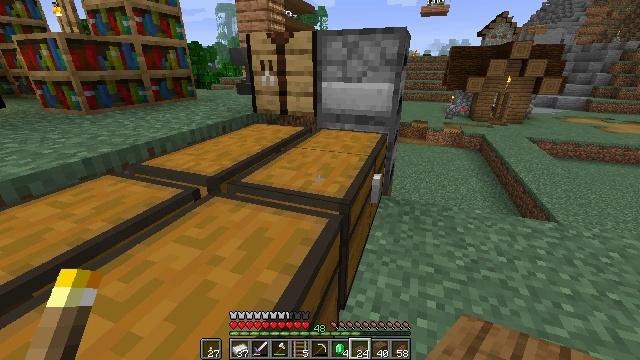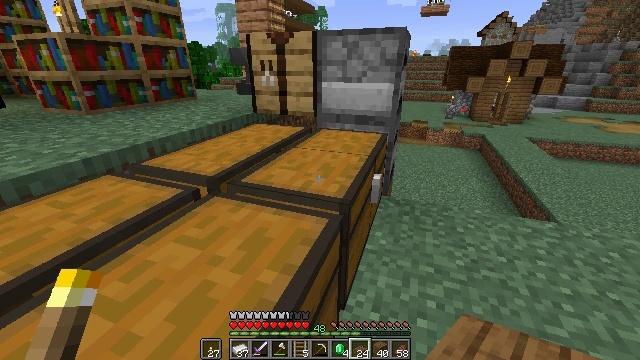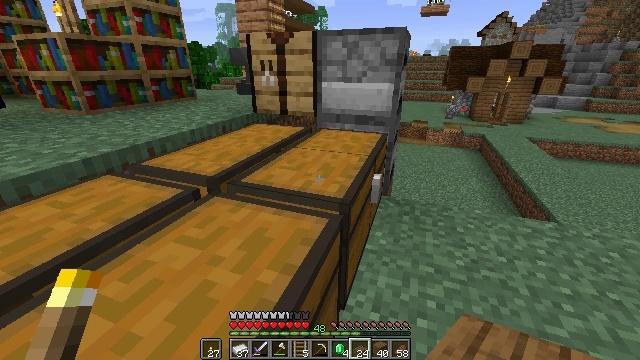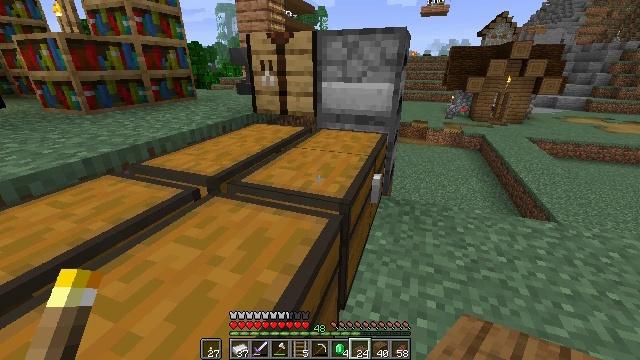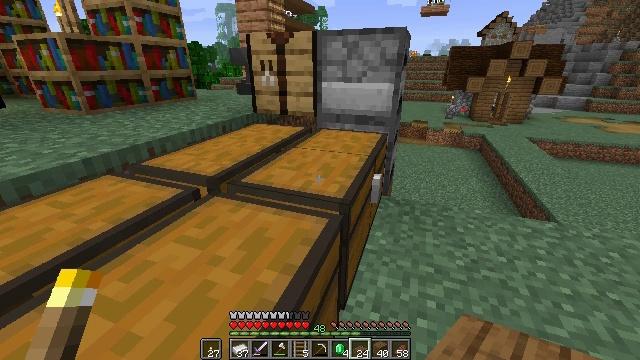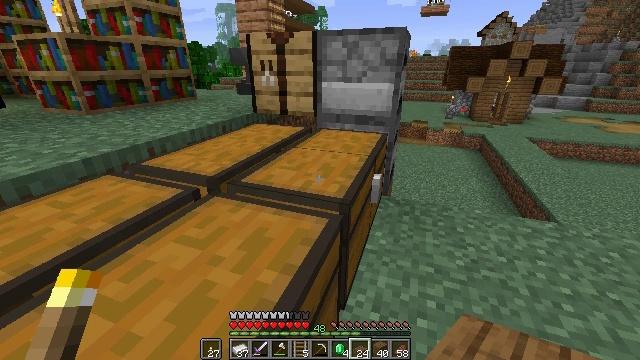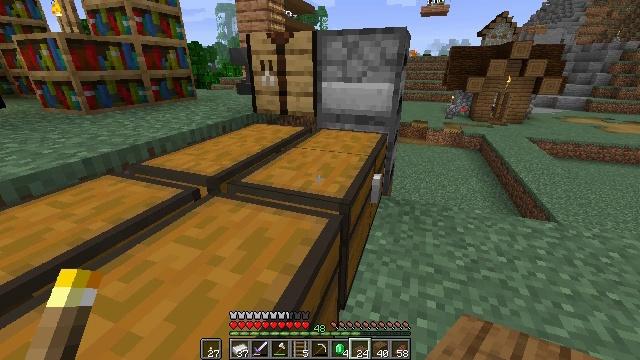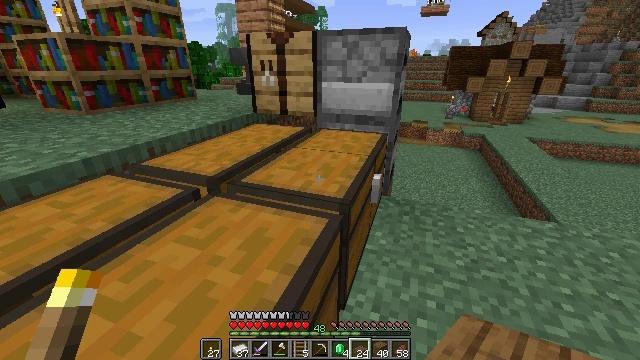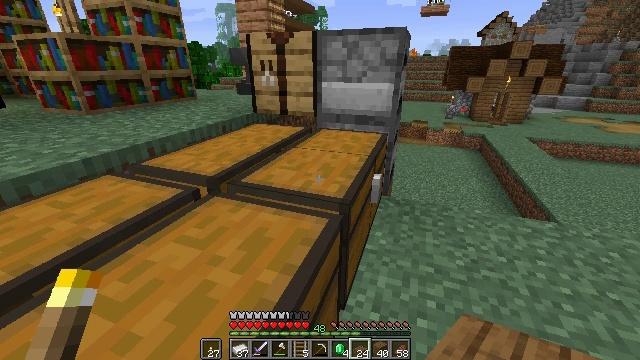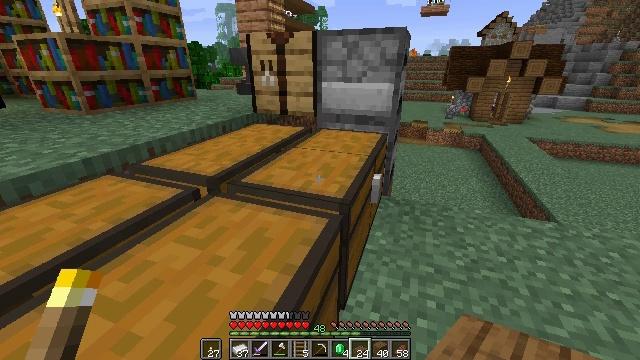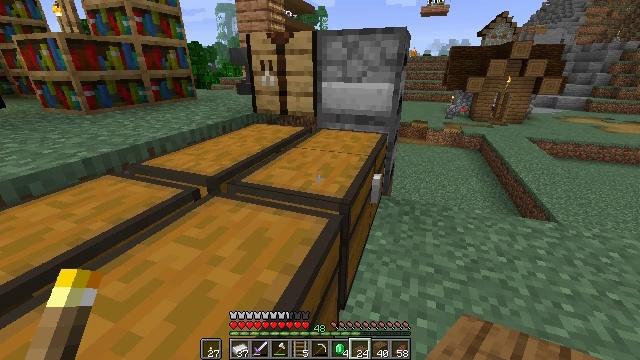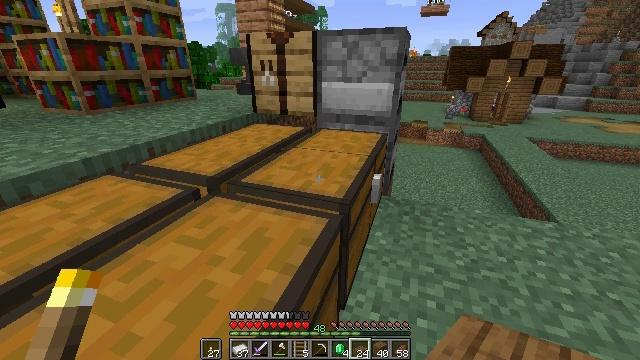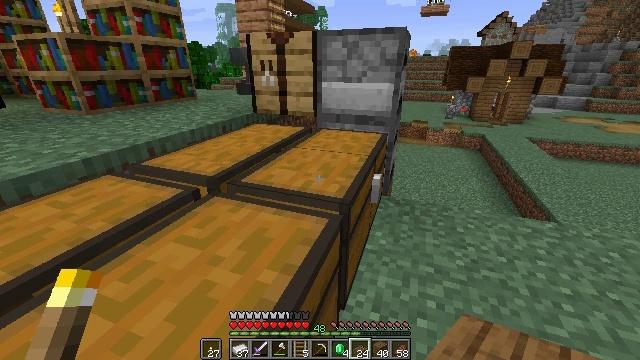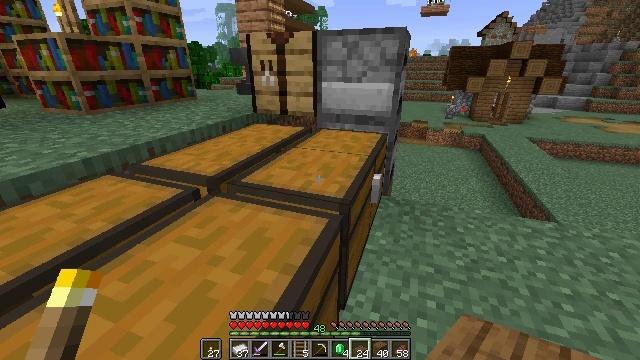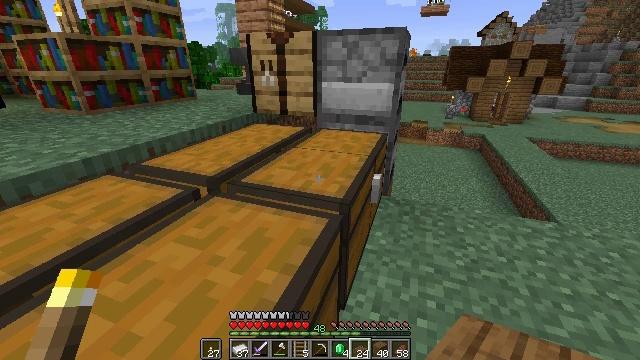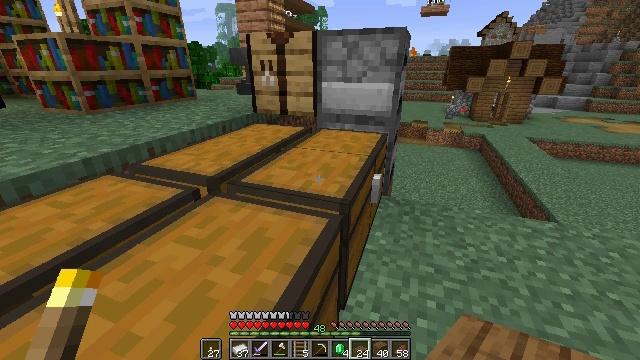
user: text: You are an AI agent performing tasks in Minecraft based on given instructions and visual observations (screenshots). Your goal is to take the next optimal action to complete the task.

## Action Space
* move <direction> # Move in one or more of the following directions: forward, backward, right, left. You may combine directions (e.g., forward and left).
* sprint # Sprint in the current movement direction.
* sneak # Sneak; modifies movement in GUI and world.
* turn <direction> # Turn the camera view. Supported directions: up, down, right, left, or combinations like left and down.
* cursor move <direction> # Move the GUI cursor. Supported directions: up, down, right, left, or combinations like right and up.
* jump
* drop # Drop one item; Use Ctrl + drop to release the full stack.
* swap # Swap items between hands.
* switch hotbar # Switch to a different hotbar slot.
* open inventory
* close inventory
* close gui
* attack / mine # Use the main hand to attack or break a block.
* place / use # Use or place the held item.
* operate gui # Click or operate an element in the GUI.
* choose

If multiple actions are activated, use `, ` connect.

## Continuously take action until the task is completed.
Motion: motion action
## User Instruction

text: Drop a spruce slab.
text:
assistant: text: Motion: no_op
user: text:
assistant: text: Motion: no_op
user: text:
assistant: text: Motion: no_op
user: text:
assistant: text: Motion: no_op
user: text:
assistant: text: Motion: no_op
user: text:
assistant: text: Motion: no_op
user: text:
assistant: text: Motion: no_op
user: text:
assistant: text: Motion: no_op
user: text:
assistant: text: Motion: no_op
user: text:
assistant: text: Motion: no_op
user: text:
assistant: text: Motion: no_op
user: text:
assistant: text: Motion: no_op
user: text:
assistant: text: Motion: no_op
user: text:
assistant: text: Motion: no_op
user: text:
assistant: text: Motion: no_op
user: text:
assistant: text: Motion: no_op
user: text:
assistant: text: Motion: no_op
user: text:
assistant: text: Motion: no_op
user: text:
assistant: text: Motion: no_op
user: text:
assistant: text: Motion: no_op
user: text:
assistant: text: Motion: no_op
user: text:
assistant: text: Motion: no_op
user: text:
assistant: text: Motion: no_op
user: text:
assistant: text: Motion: no_op
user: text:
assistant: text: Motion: no_op
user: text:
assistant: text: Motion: no_op
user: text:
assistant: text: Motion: no_op
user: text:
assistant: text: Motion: no_op
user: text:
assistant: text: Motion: no_op
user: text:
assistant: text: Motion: no_op